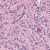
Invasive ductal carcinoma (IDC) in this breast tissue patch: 1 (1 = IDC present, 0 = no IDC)